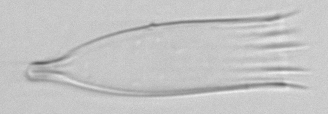
Label: Favella